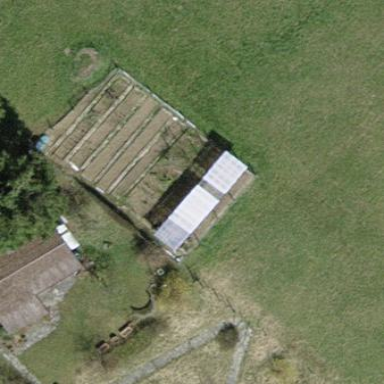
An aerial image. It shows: Greenhouse.